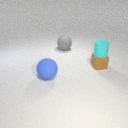
small brown rubber cube behind large blue rubber sphere